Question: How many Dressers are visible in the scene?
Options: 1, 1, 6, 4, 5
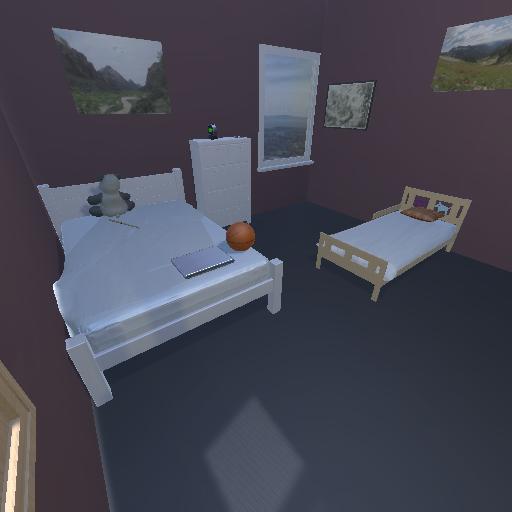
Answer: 1